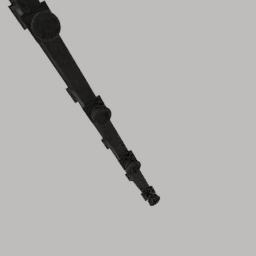
Label: architecture